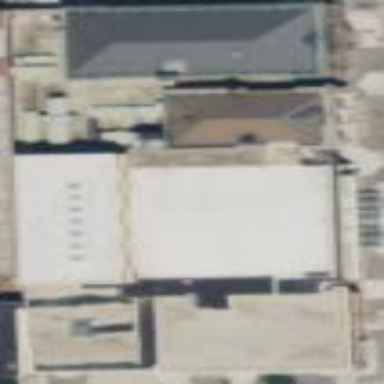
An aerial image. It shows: Commercial building that serves as theatre.